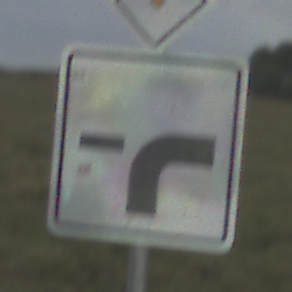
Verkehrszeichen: VerlaufVorfahrtsstrasse9
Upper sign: Vorfahrtsstrasse
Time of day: Night
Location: Outdoor (Nature)
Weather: Overcast
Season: NotSpecified
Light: Artificial